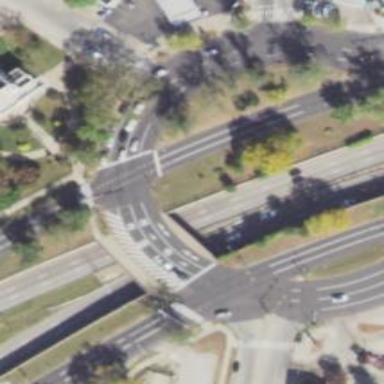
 part of trunk highway. The junction is circular."